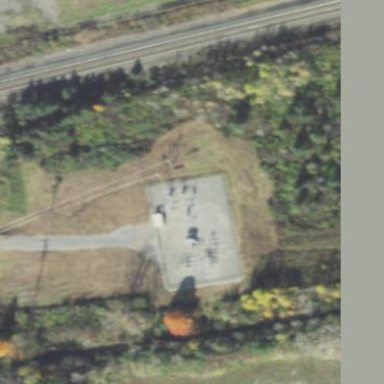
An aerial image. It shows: Power substation.